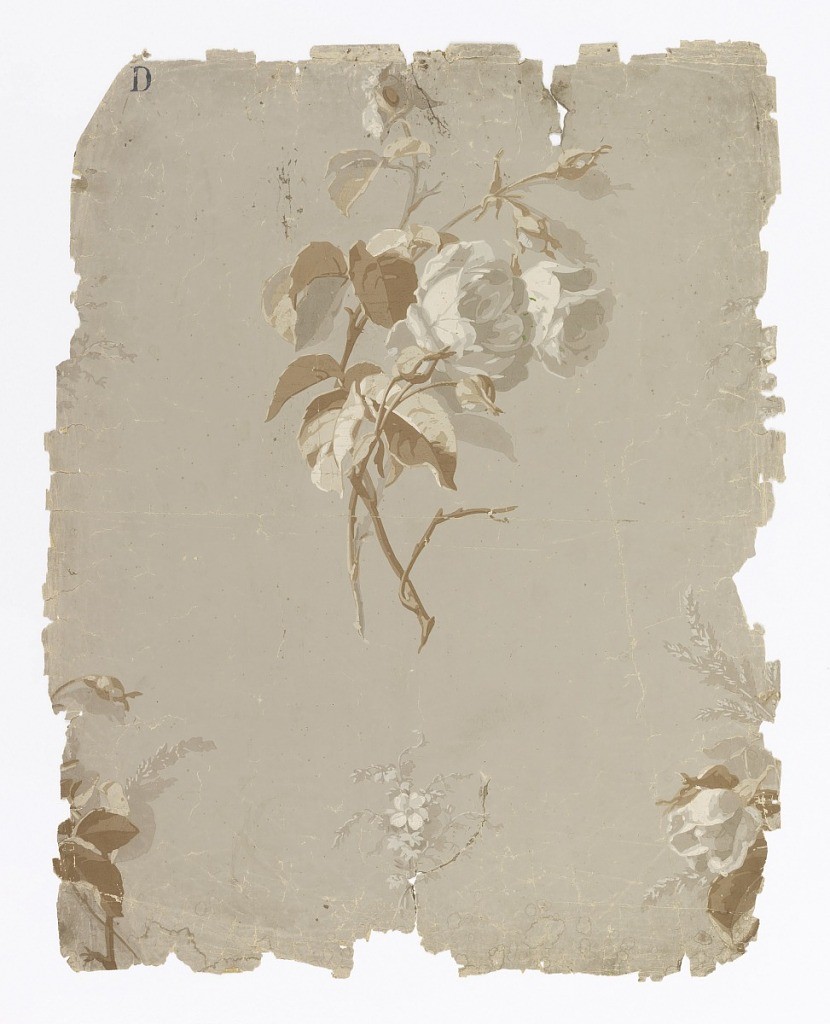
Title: Sidewall
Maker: Ericson & Weiss
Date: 1855–1900
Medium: Block-printed
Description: Printed in grisaille and beige on gray ground, widely spaced, isolated, large sprigs alternating with small flower sprigs.